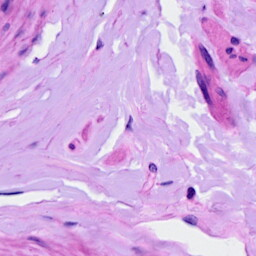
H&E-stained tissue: Ovarian